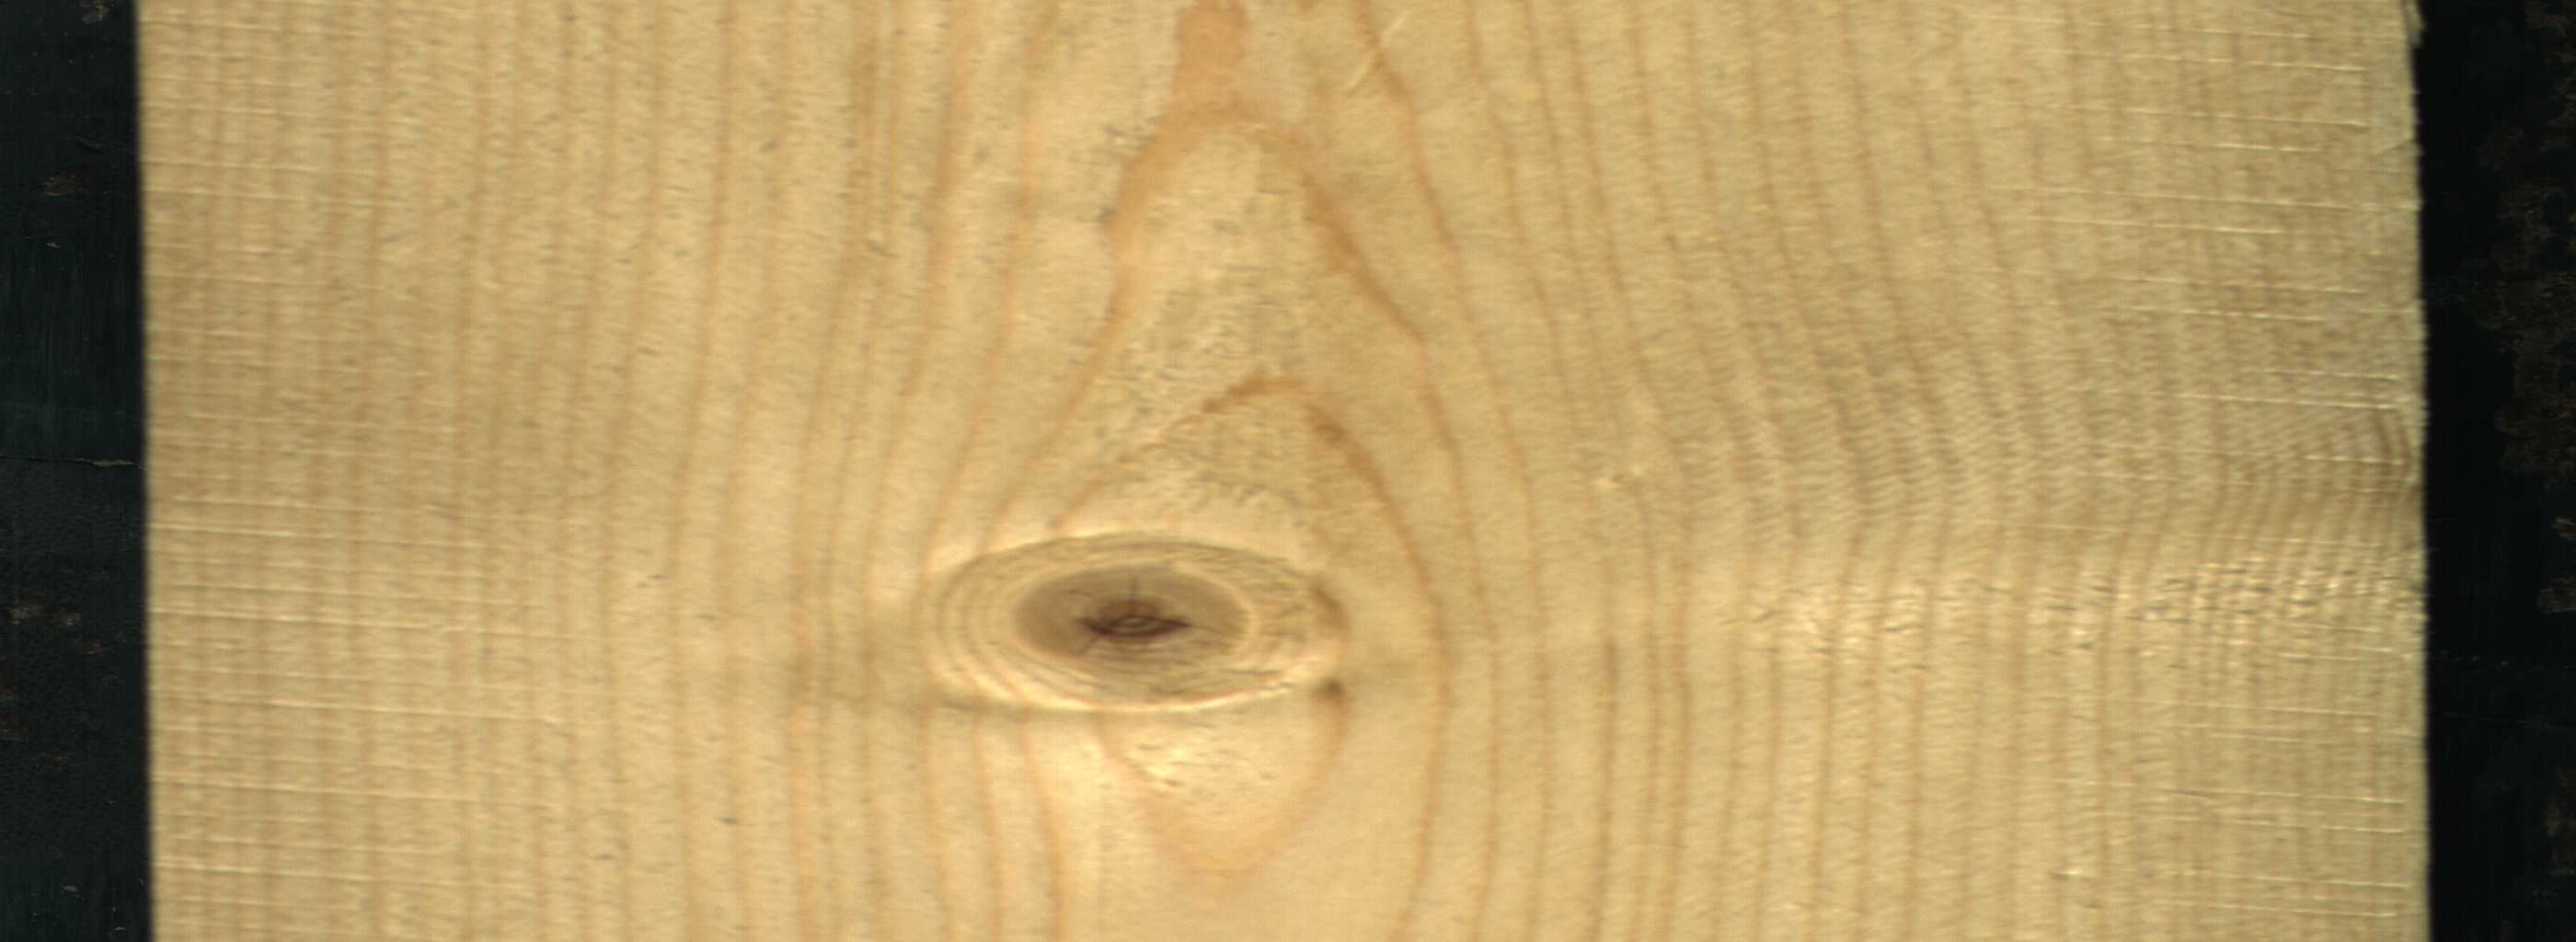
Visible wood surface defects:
Live_Knot